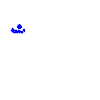
Particle: electron